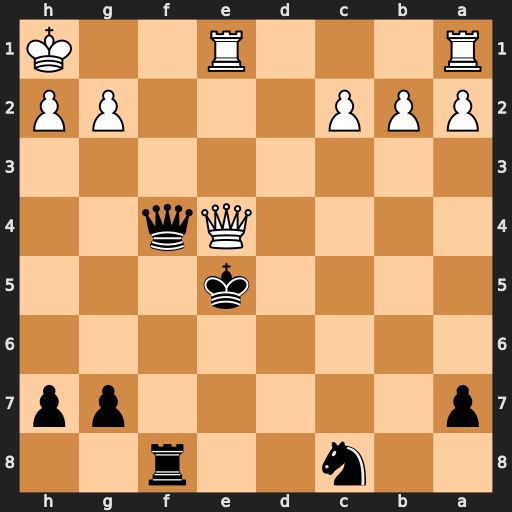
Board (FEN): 2n2r2/p5pp/8/4k3/4Qq2/8/PPP3PP/R3R2K
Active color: b
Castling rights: -
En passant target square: -
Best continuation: Qxe4 Rxe4+ Kxe4